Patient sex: M
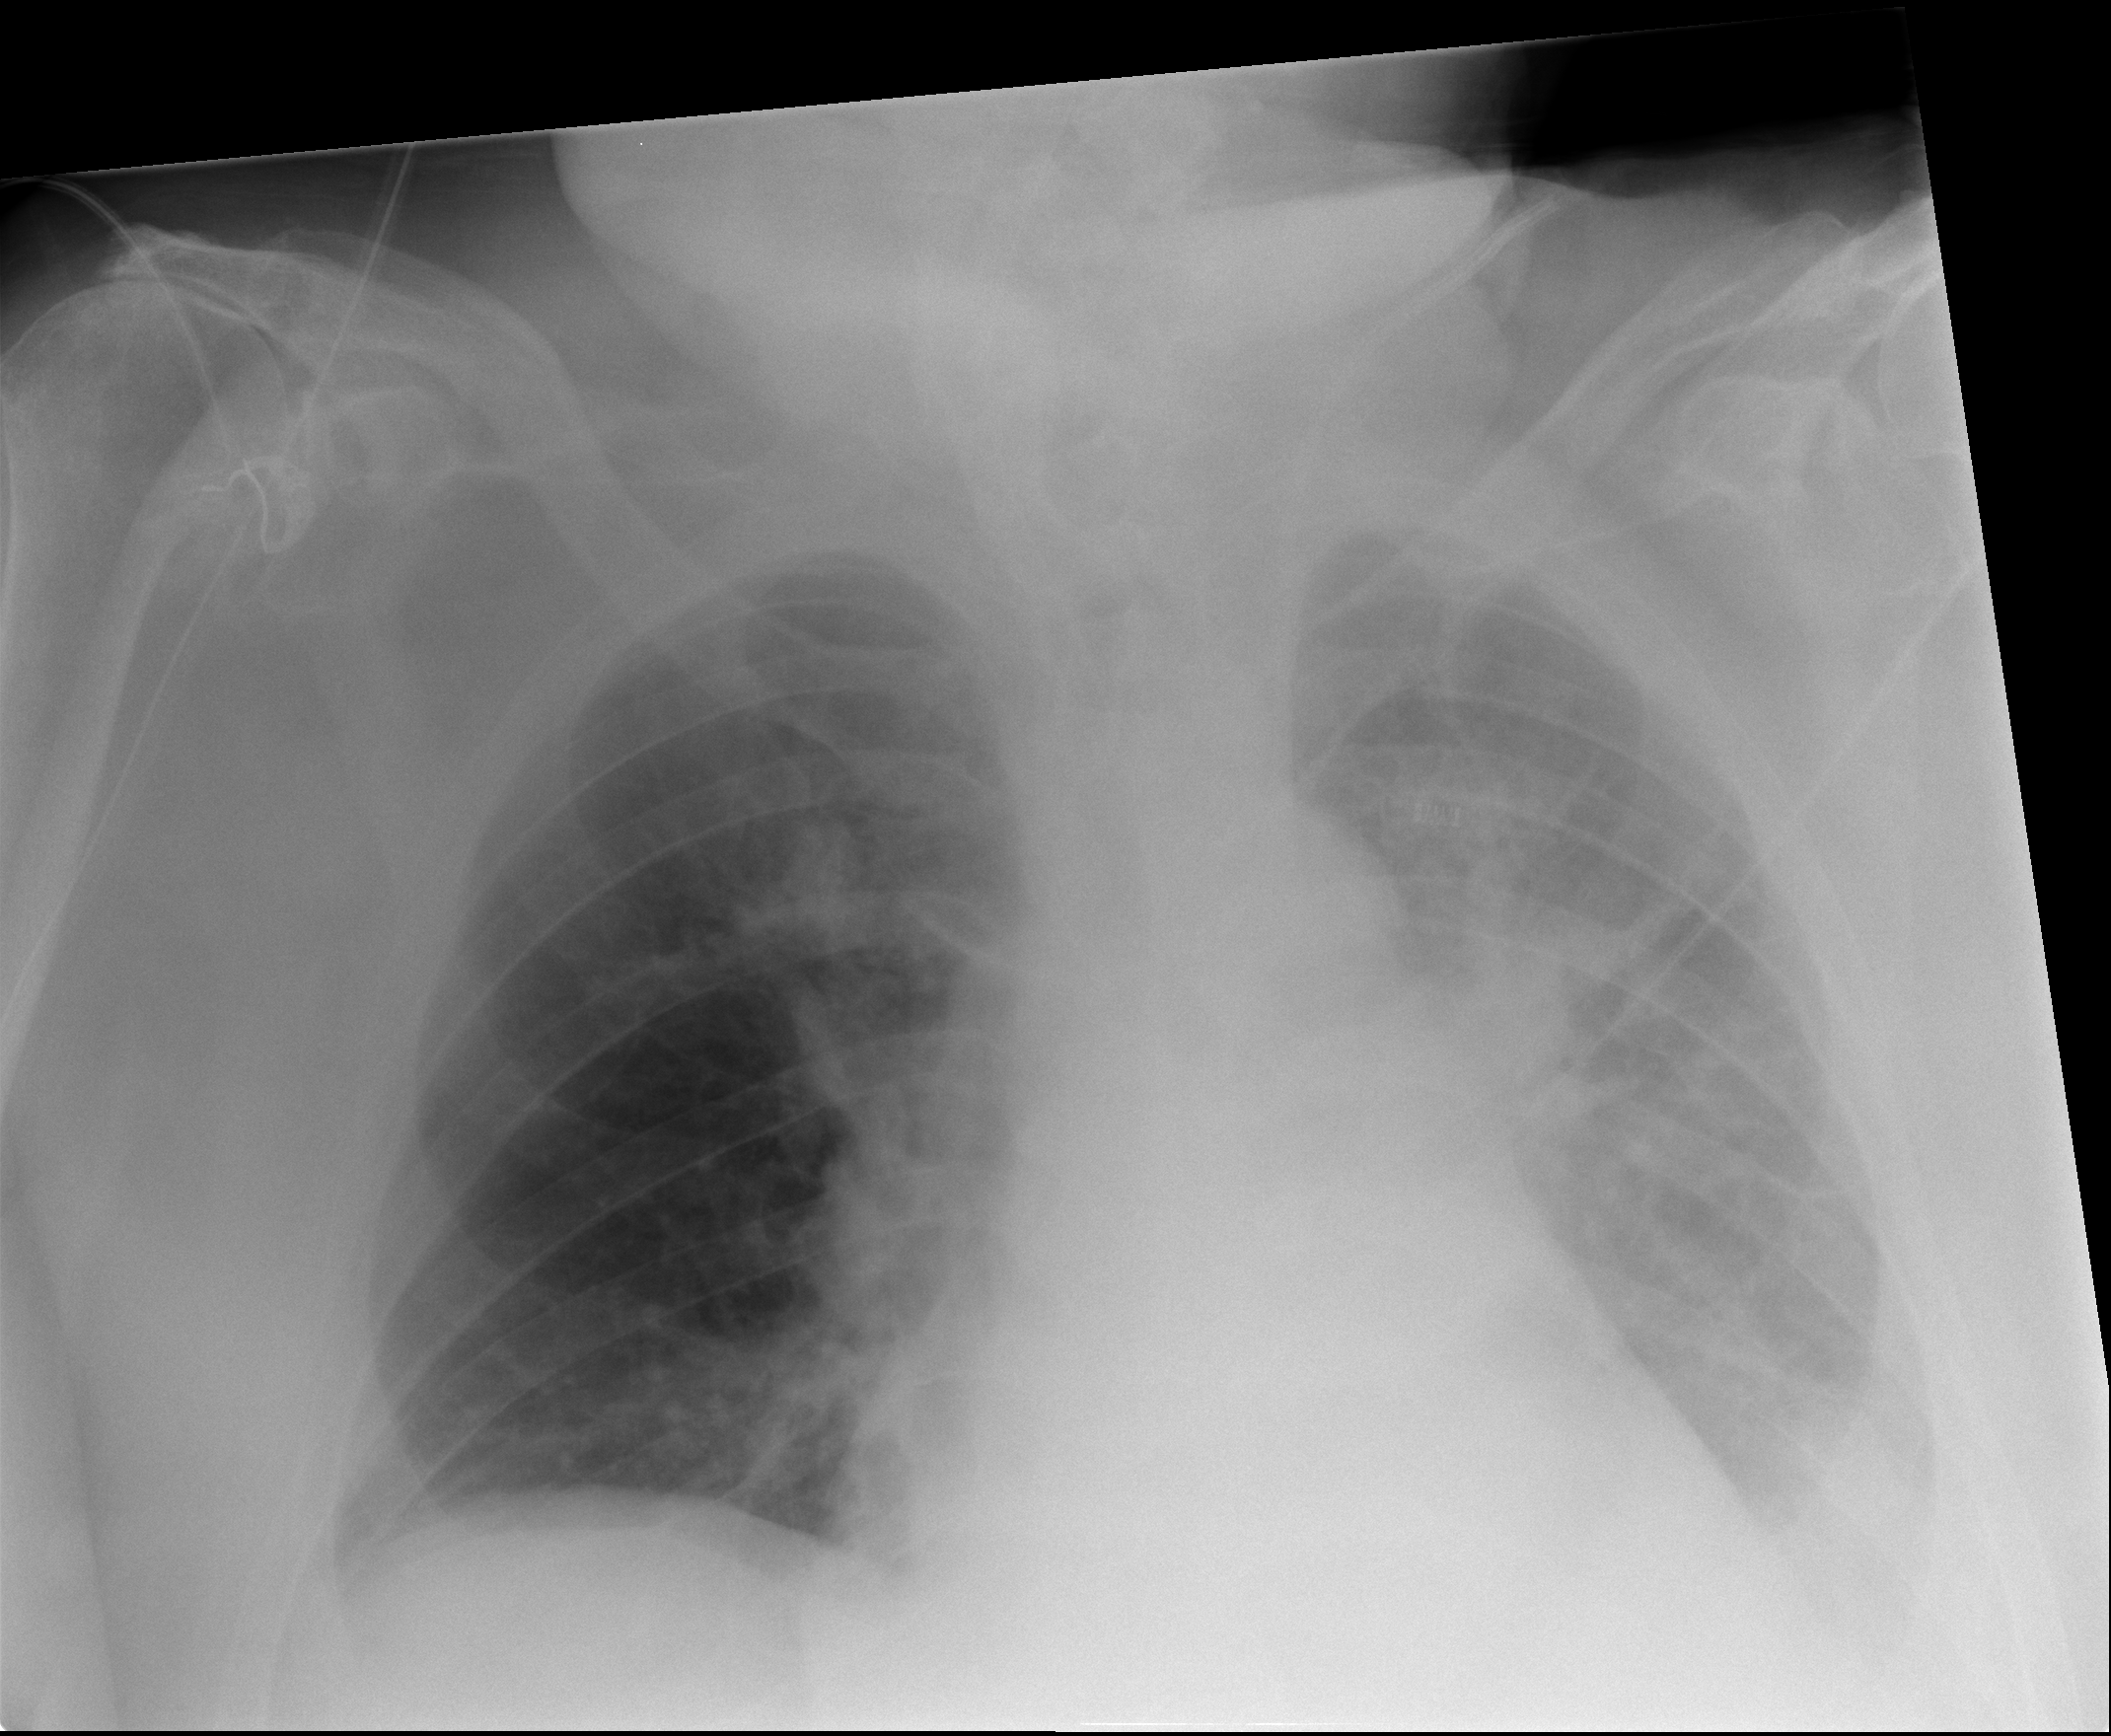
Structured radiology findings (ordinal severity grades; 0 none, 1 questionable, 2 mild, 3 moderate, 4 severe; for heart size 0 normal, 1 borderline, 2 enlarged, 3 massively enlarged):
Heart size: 2
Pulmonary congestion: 0
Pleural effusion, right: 0
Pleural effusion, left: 3
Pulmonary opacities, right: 0
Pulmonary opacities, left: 0
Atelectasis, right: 0
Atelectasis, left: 3